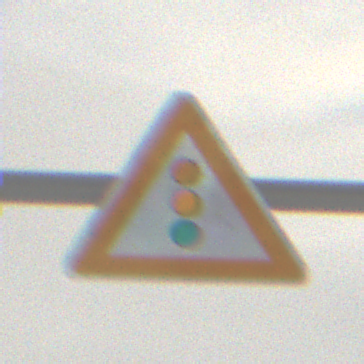
Verkehrszeichen: Lichtzeichenanlage
Umgebung: Outdoor, Nature
Tageszeit: MorningAfternoon
Wetter: Overcast
Licht: Natural
Jahreszeit: Winter
Kontrast: LowContrast